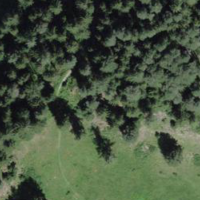
EUNIS habitat code: 45
Species observed at this site:
Corvus corone
Turdus philomelos
Troglodytes troglodytes
Dendrocopos major
Fringilla coelebs
Turdus viscivorus
Sylvia atricapilla
Turdus merula
Columba palumbus
Erithacus rubecula
Turdus pilaris
Nucifraga caryocatactes
Picus viridis
Corvus corax
Periparus ater